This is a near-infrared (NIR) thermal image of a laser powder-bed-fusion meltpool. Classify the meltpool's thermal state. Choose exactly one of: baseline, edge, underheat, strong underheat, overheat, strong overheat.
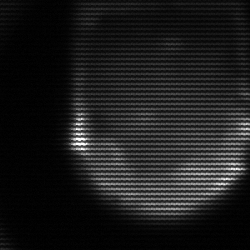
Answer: edge